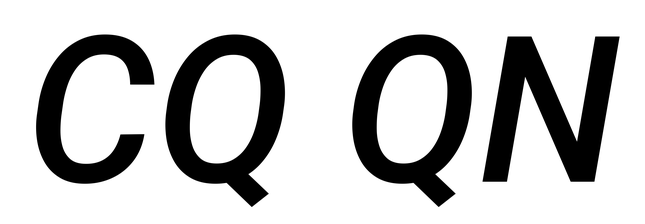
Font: Roboto-Italic_Medium_Italic